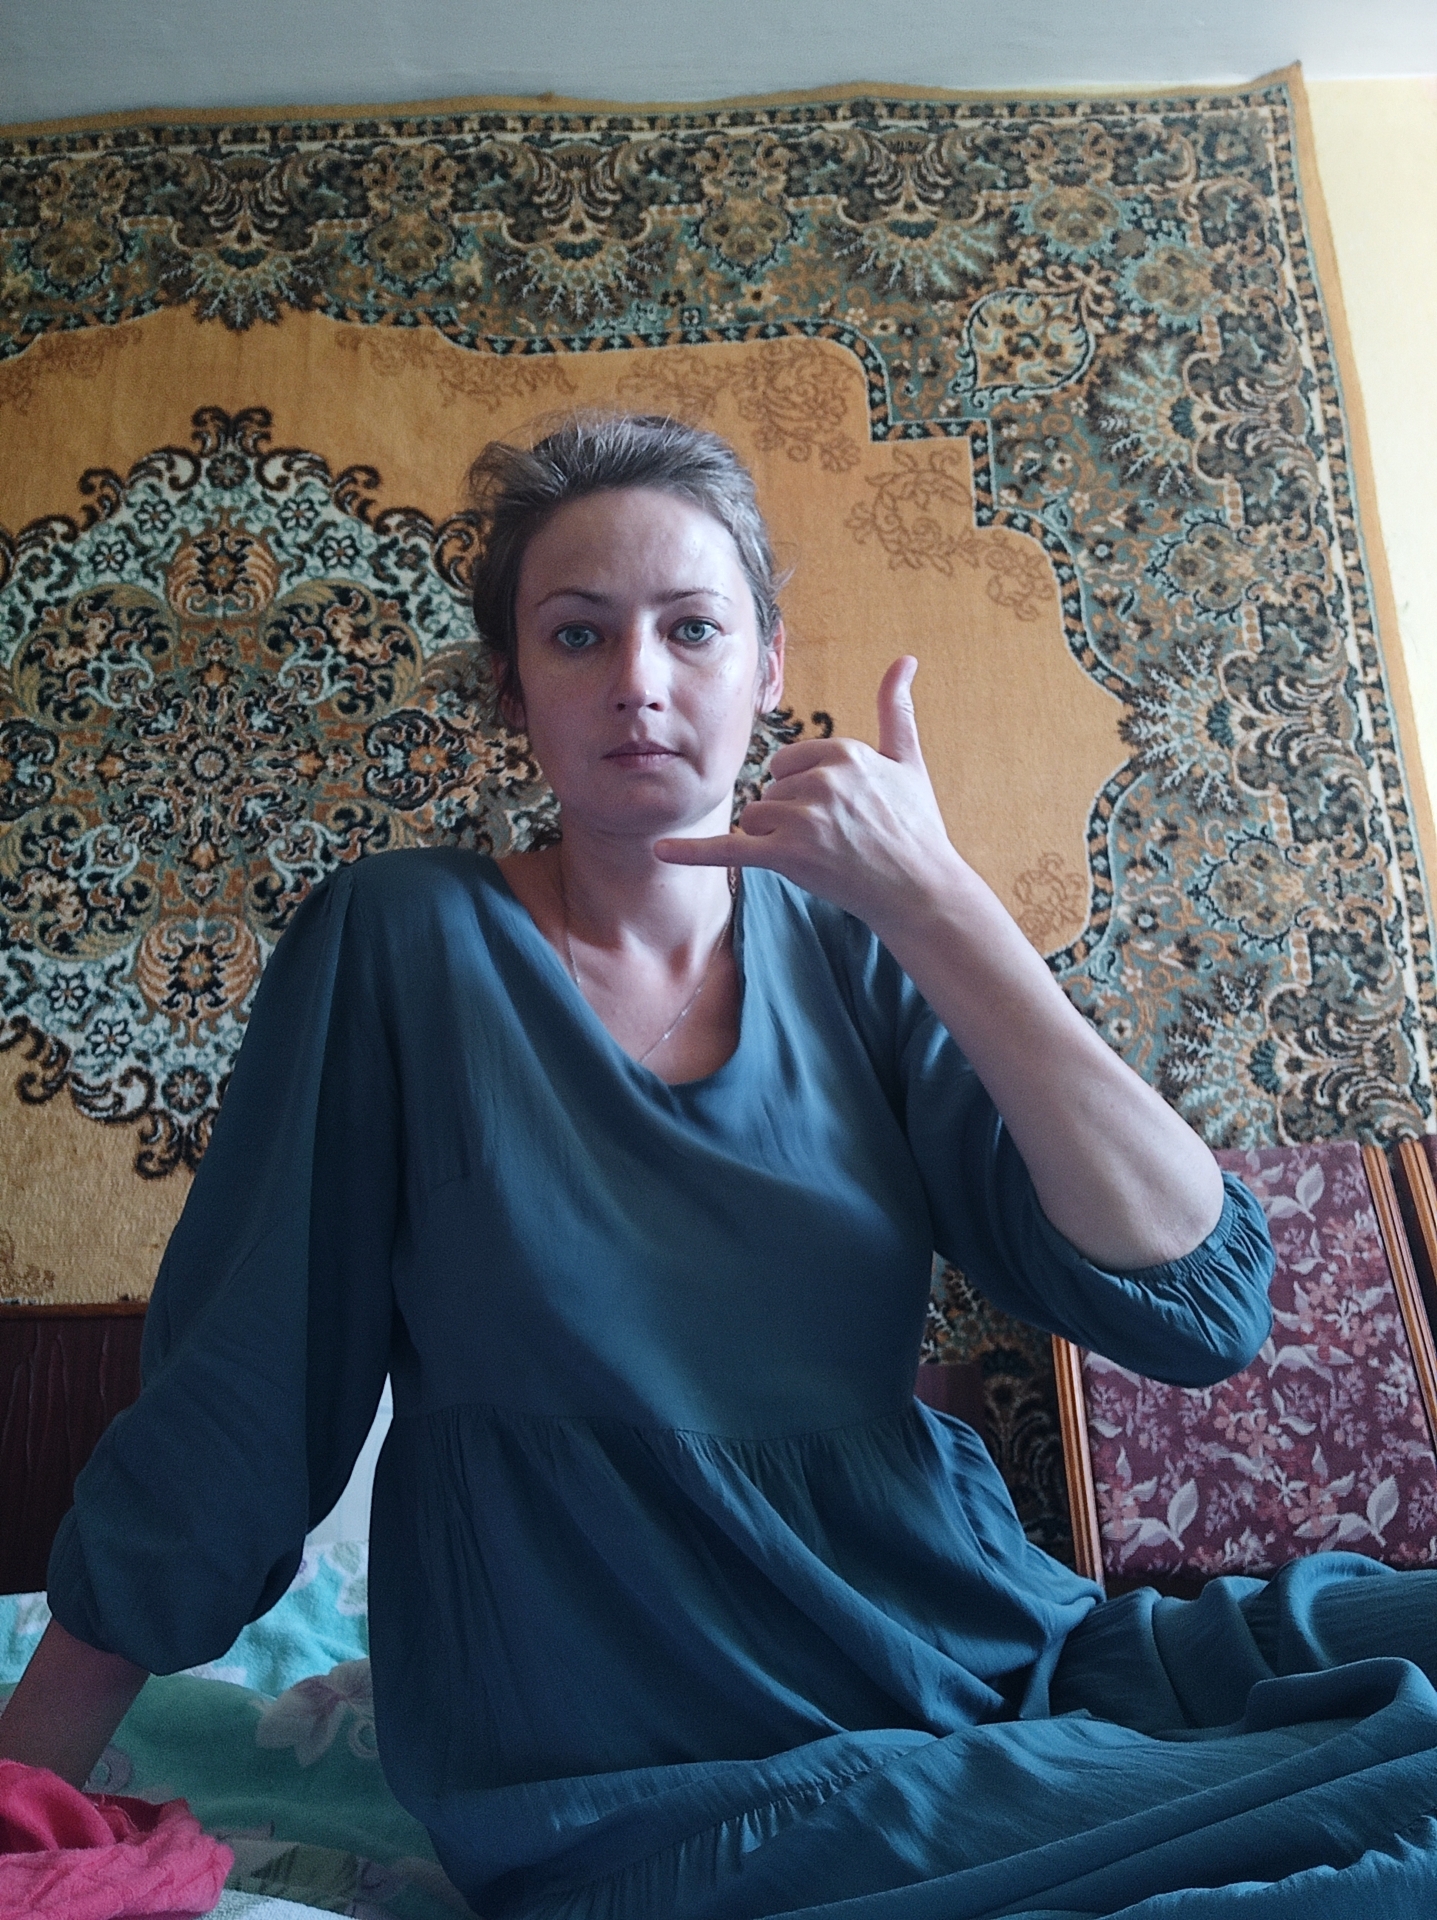
Label: clear